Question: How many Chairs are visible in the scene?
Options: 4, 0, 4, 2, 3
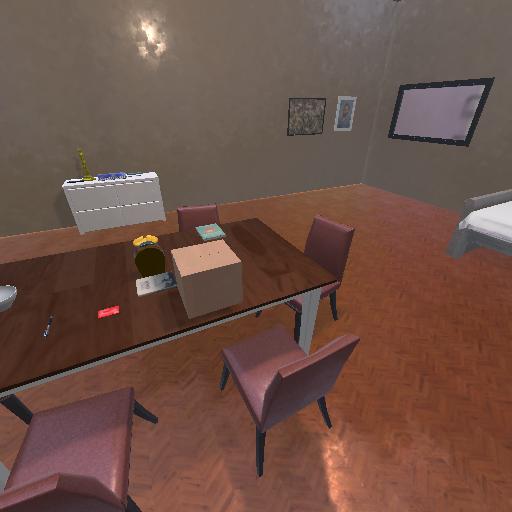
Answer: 4